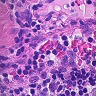
Metastatic tissue present: no